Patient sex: M
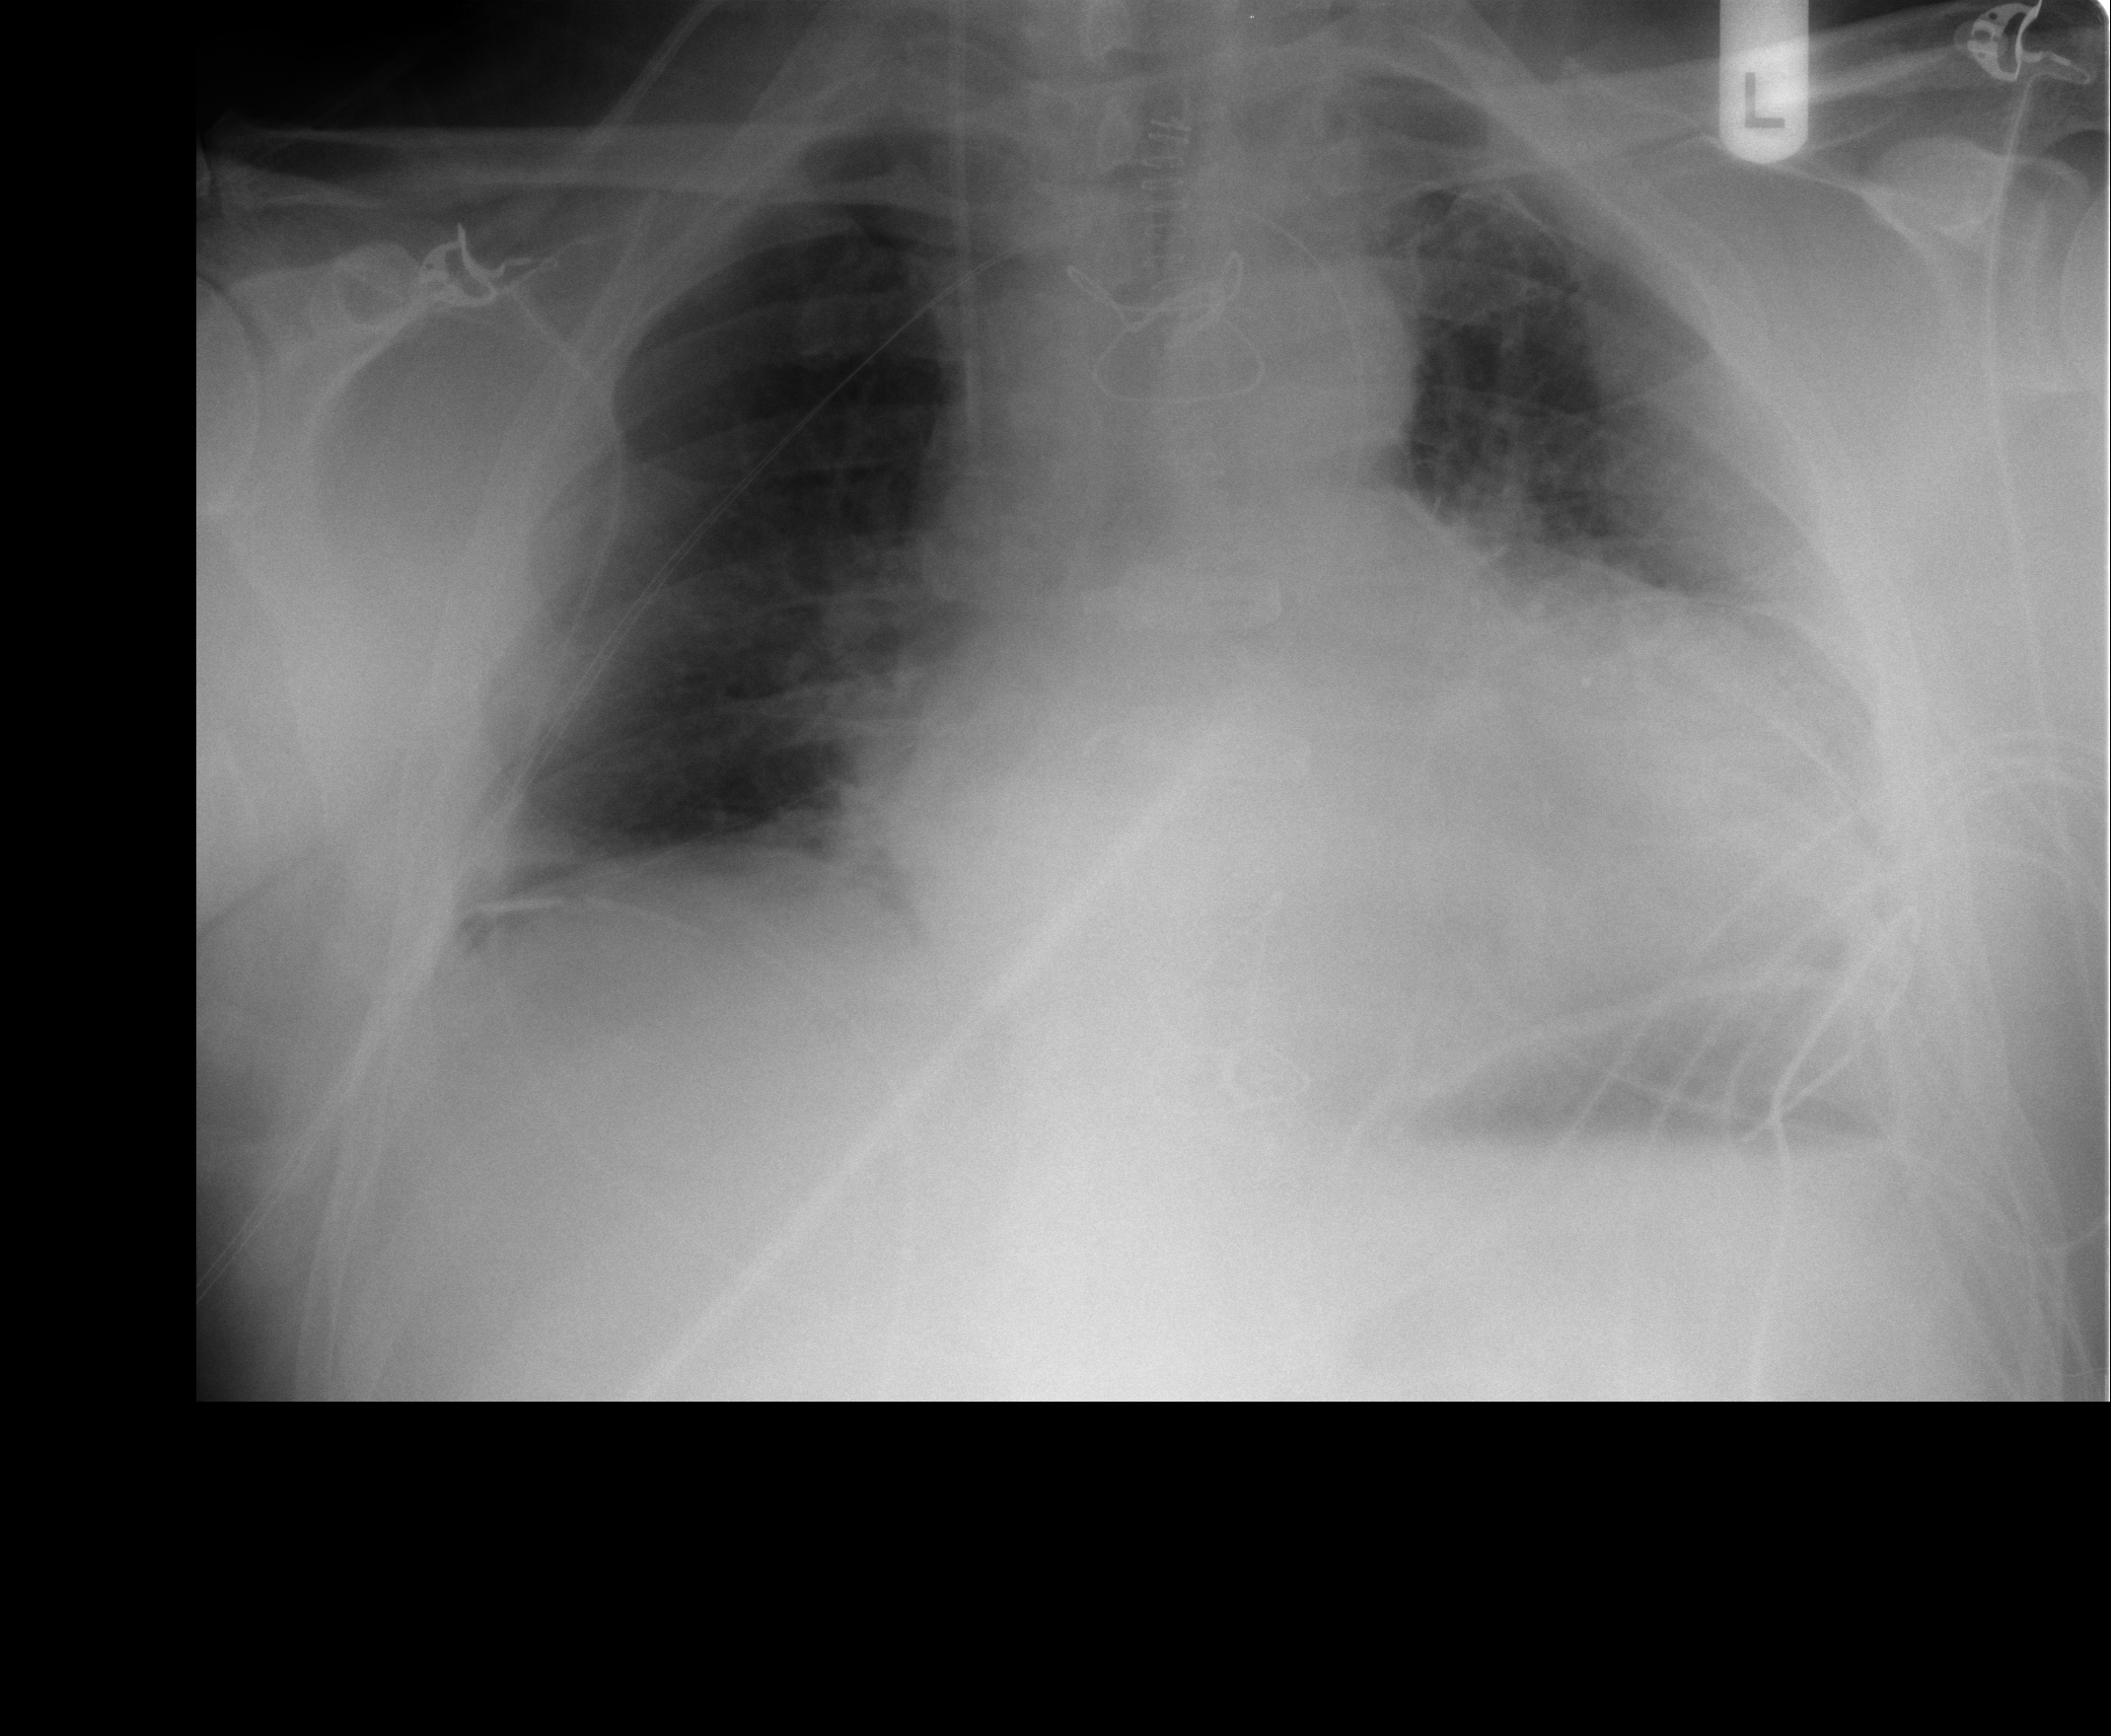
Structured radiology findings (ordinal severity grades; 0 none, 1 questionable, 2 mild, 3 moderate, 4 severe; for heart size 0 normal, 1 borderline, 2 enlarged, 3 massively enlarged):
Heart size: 2
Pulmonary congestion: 0
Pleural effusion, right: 2
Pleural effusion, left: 2
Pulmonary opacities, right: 0
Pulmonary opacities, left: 0
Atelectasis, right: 2
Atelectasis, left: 2